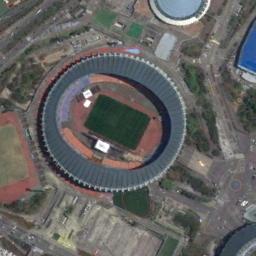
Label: stadium